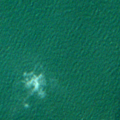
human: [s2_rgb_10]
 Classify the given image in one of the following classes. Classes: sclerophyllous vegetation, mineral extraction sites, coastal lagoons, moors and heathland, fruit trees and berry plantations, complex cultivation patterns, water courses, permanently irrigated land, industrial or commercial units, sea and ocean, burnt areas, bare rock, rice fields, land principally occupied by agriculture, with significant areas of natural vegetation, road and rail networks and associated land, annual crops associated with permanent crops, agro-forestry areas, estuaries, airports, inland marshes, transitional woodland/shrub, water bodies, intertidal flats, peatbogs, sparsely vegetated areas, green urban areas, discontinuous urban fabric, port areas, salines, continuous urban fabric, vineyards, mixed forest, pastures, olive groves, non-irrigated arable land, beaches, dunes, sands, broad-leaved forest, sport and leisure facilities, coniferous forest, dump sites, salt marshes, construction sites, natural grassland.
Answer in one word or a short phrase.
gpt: sea and ocean